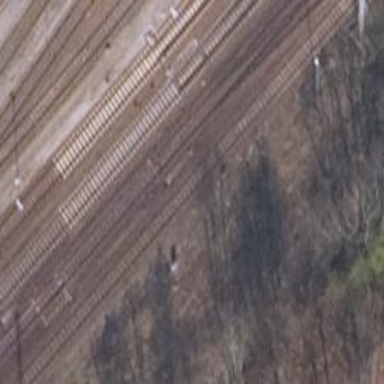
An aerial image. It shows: Railway signal.